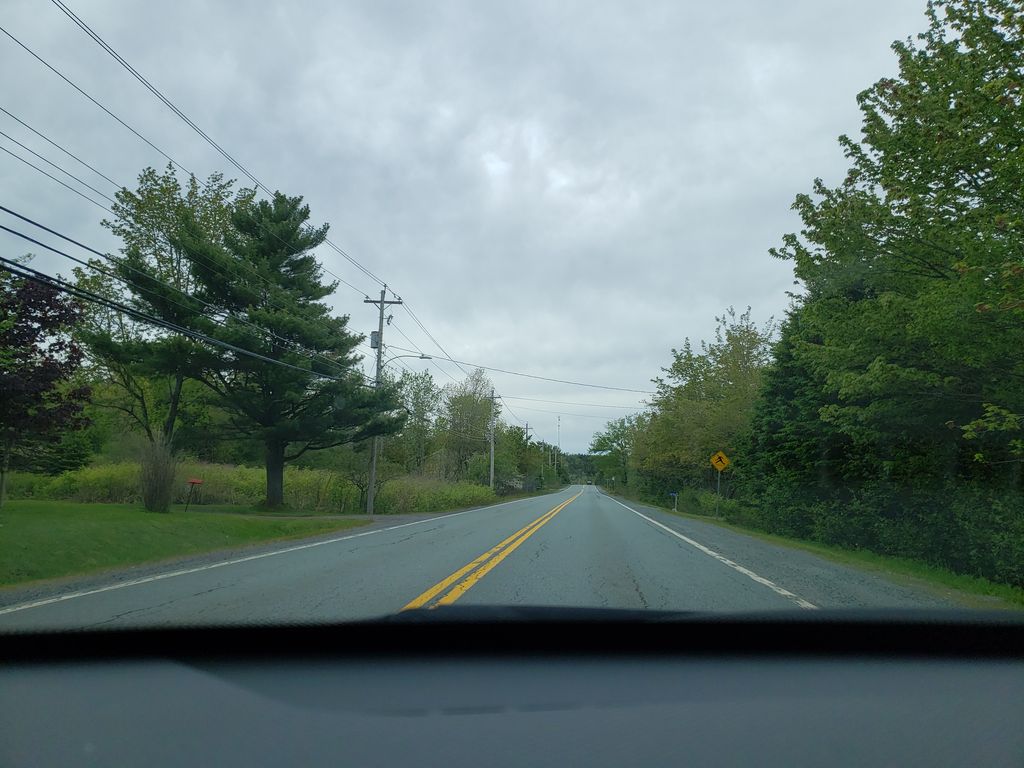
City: halifax